Field crop: maize
Growth stage: 2
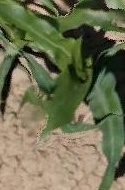
Species: maize